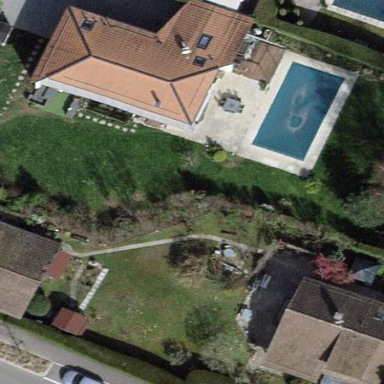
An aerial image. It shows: Garden enclosed by fence.